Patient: sex M, age 66
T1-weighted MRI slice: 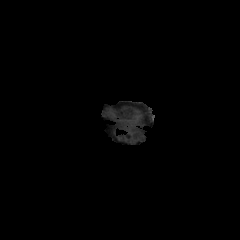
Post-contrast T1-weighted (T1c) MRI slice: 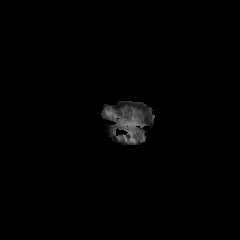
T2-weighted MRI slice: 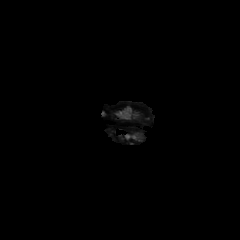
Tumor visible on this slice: no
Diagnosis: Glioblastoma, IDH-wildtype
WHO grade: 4